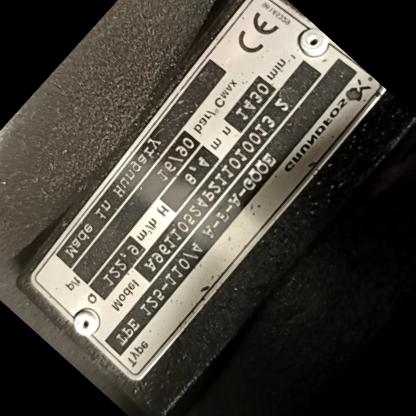
Klasa: tabliczka-znamionowa